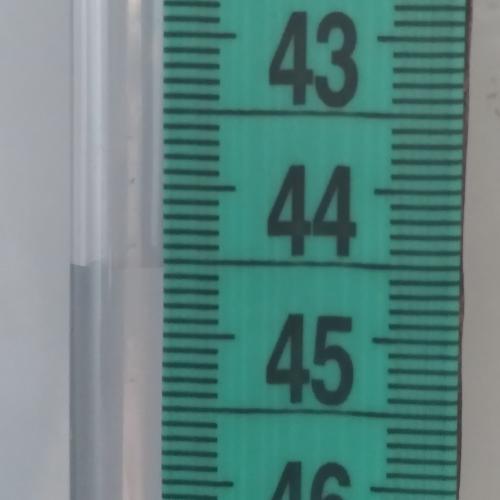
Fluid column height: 44.5 cm